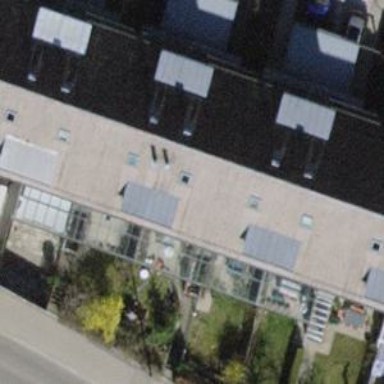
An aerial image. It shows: Building with tile roof.